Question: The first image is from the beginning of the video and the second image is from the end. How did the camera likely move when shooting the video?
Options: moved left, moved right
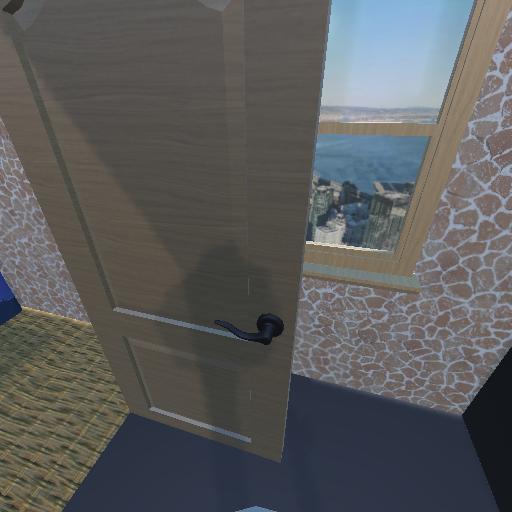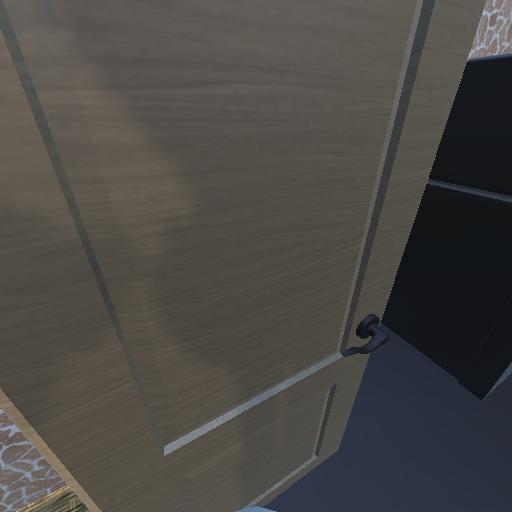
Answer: moved left